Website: bh-photo
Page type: customer-info-address
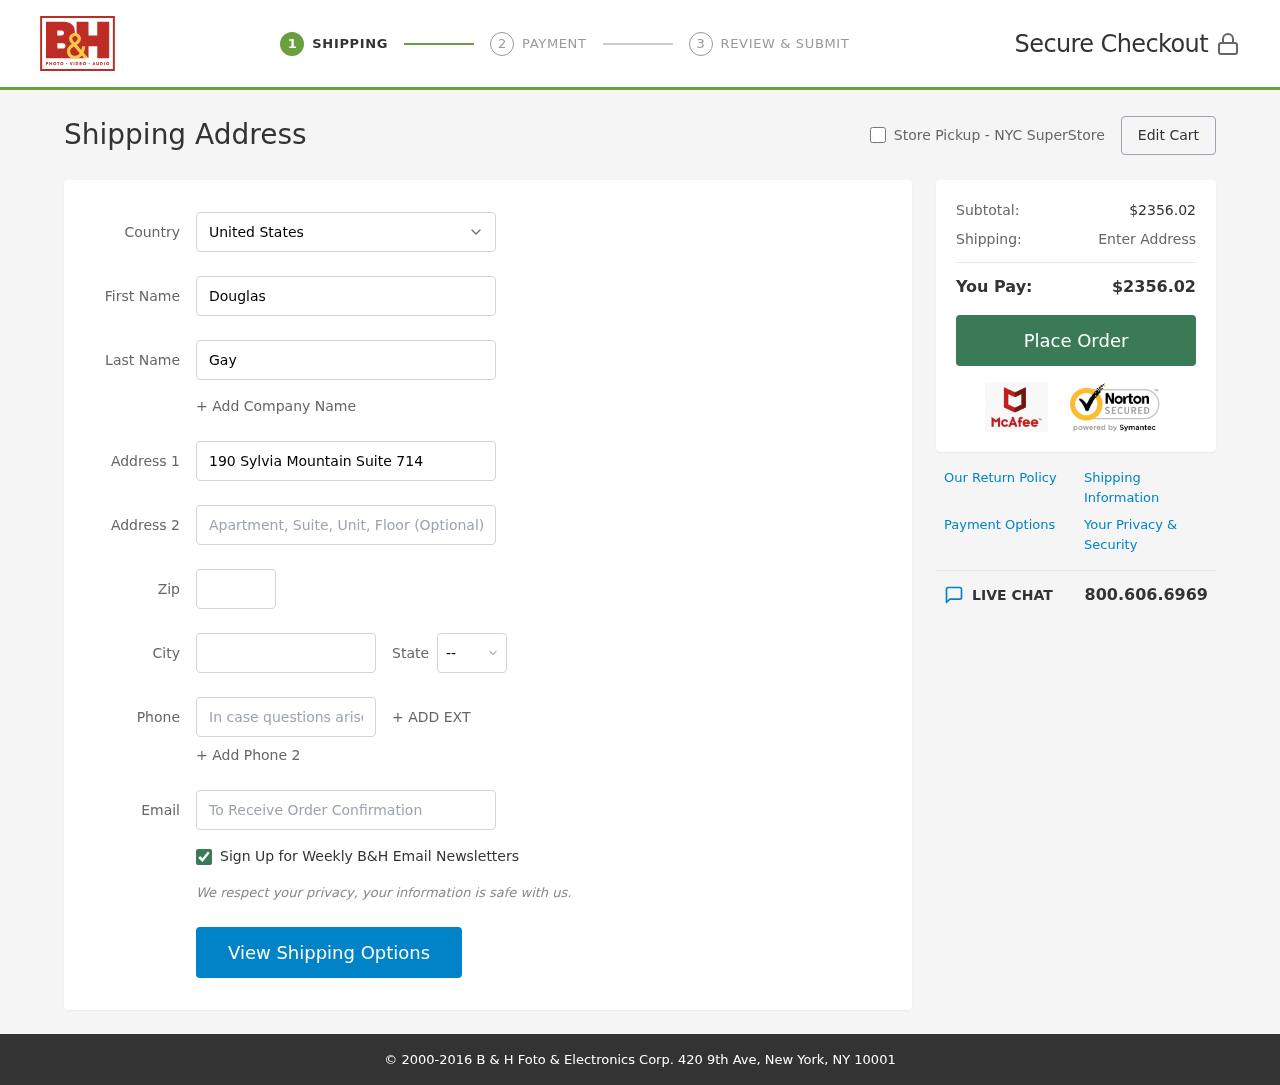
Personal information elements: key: PII_CITY
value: Port Christopher
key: PII_COUNTRY
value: United States
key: PII_EMAIL
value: dgay@yahoo.com
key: PII_FIRSTNAME
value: Douglas
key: PII_LASTNAME
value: Gay
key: PII_PHONE
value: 9947164093
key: PII_POSTCODE
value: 28276
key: PII_STATE_ABBR
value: VI
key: PII_STREET
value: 190 Sylvia Mountain Suite 714
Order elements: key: ORDER_SUBTOTAL
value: $2356.02
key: ORDER_TOTAL
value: $2356.02